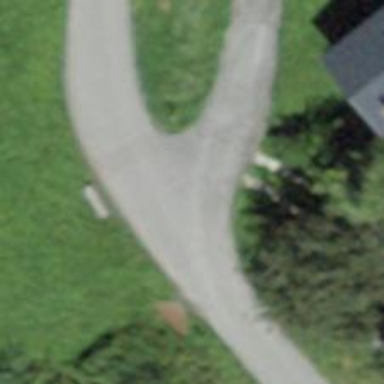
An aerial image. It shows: Guidepost with information.